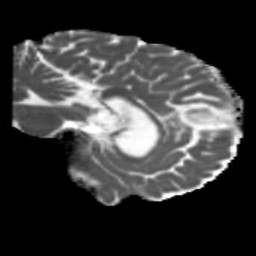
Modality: MD
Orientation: sagittal
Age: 61
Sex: male
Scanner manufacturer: siemens
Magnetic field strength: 3 T
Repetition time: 5.47 s
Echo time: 0.0854 s